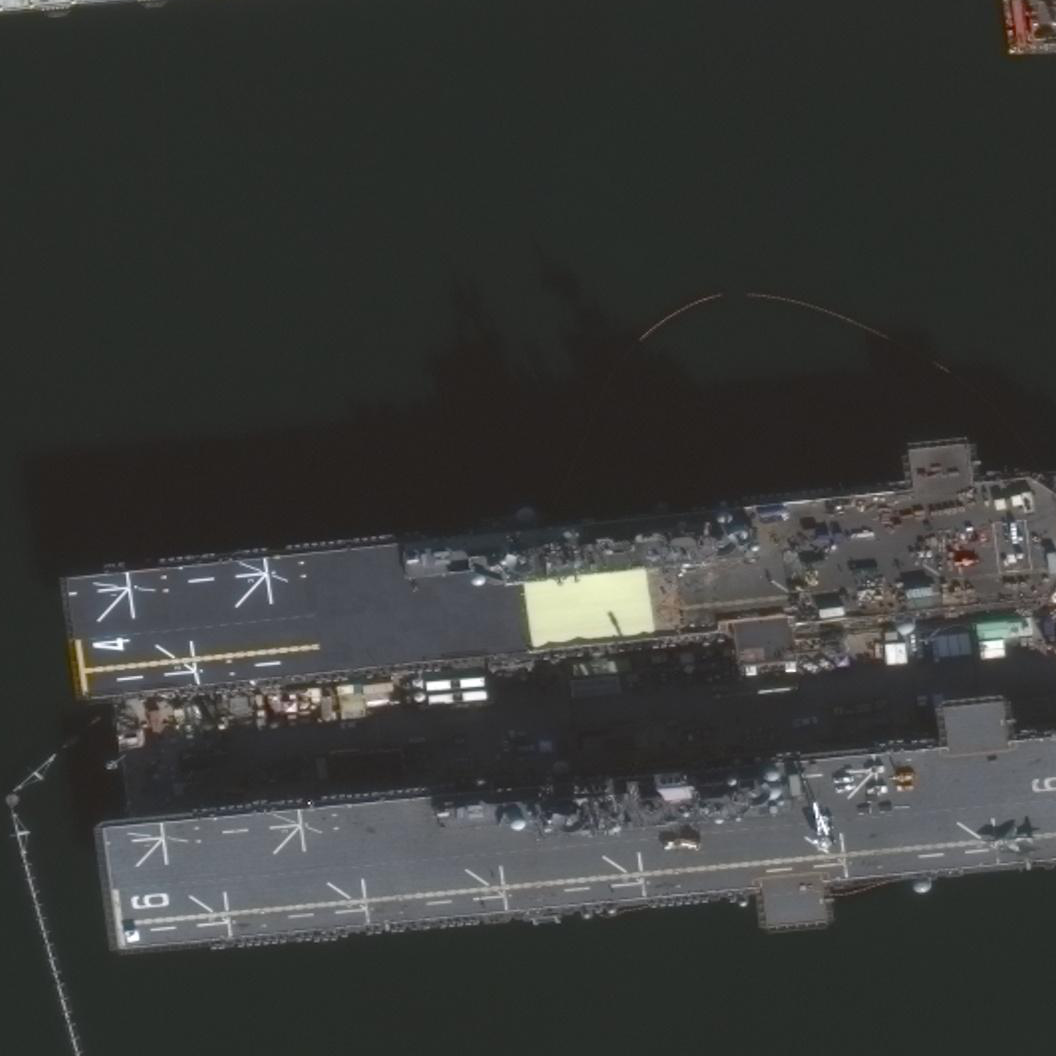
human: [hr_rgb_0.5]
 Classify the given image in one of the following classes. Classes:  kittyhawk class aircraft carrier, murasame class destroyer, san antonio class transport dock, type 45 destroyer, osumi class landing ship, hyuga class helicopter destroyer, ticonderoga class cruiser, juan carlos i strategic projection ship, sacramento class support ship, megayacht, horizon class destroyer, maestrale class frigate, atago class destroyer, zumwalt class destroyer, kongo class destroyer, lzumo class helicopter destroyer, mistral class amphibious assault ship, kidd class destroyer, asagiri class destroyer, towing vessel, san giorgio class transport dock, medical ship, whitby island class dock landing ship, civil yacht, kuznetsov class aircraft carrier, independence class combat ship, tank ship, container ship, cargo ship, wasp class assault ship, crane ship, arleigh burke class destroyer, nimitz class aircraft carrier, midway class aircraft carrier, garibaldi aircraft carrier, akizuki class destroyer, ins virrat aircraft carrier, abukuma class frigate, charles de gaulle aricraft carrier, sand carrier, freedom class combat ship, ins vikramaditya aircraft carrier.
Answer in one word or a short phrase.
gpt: Wasp class assault ship